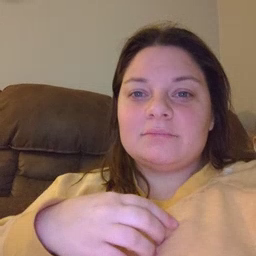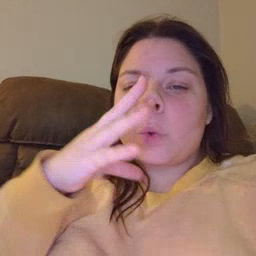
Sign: wolf